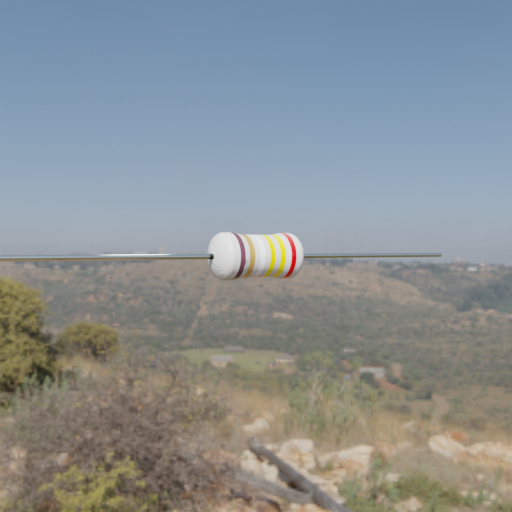
Resistor colour bands (in order): brown, gold, white, yellow, yellow, red